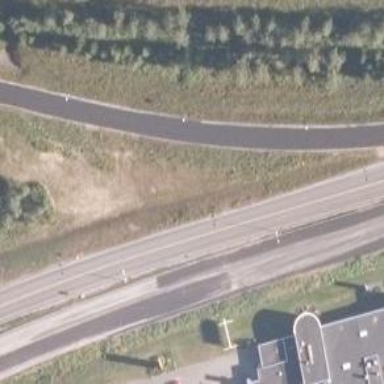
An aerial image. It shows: Trunk link highway with asphalt surface.